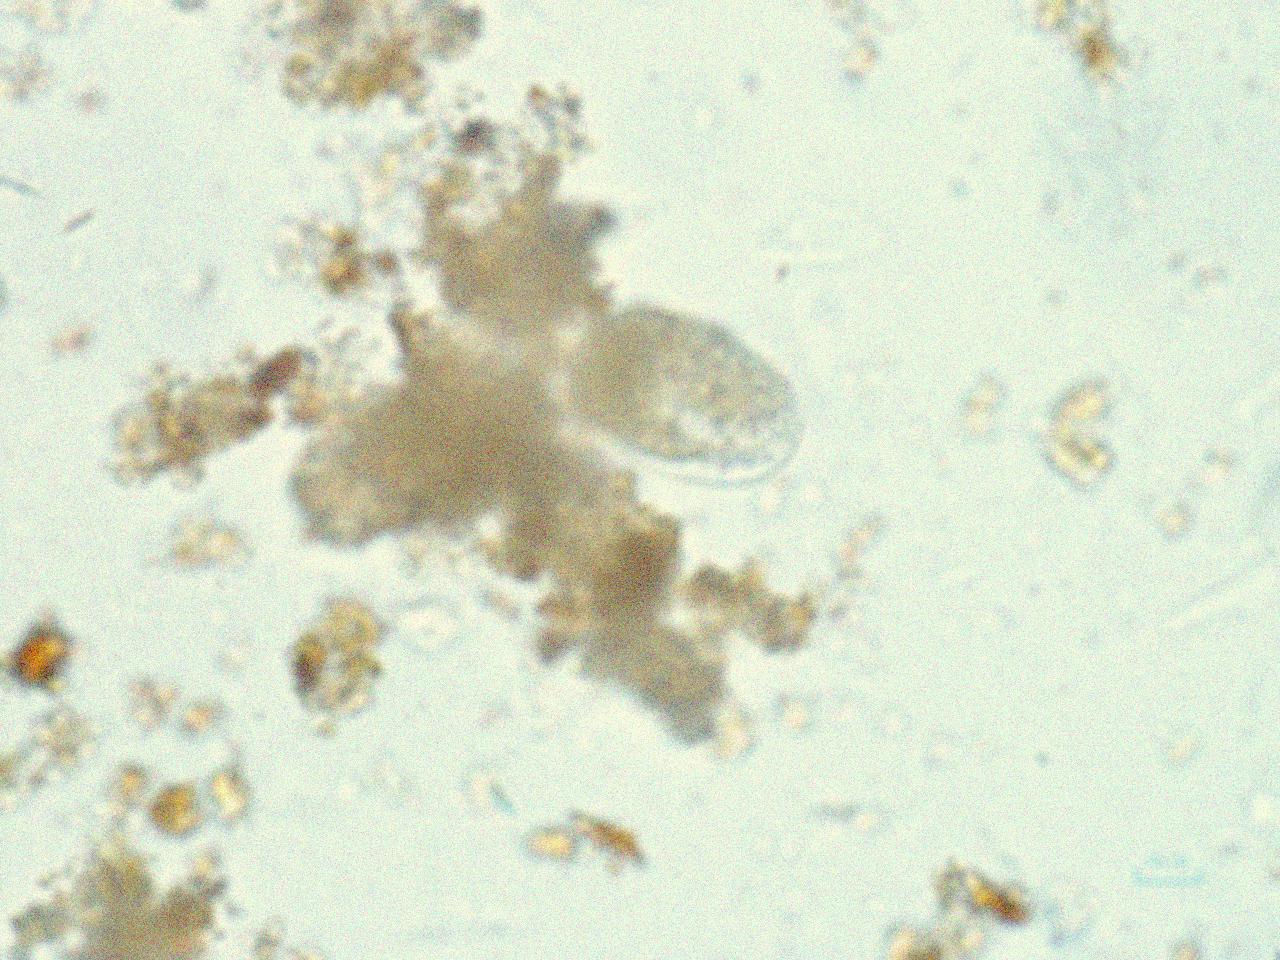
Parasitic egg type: Hookworm egg